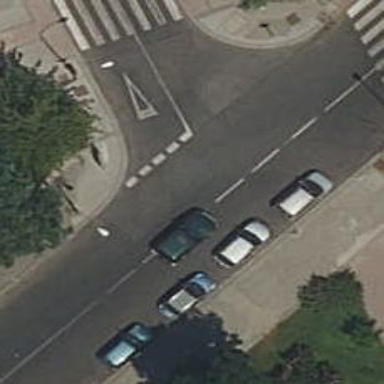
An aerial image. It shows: Road with "give way" sign.